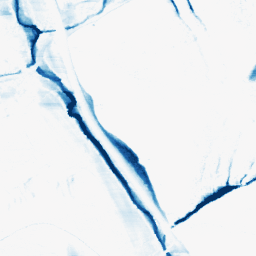
Category: morphological
Decomposition family: morphological_ellipse
Decomposition parameters: operation: closing
width: 5
height: 30
Upsampling method: regularized
Upsampling parameters: scale: 2
lambda_reg: 0.01
Upsampling scale: 2